Field crop: maize
Growth stage: 1
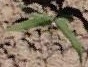
Species: maize